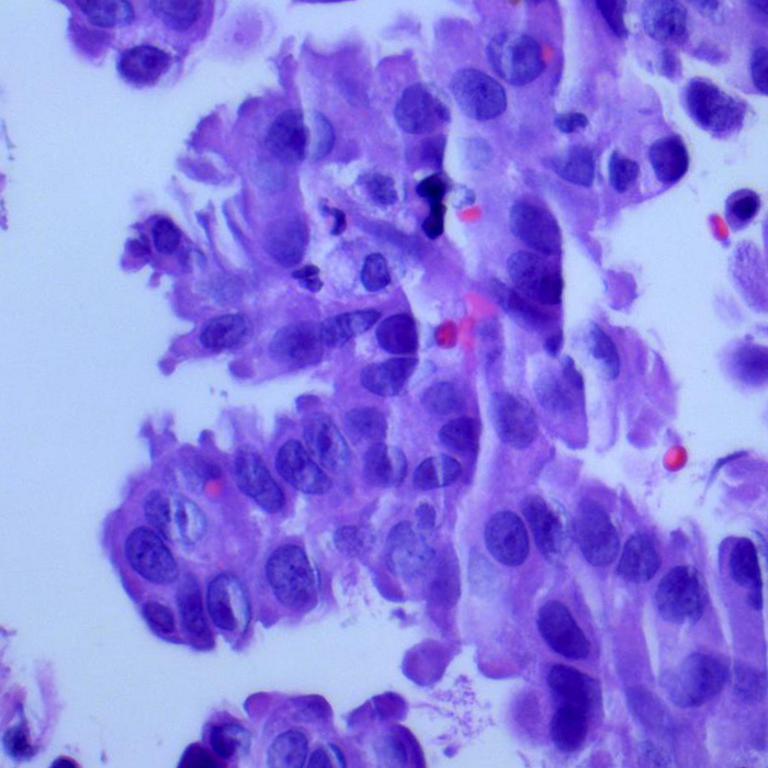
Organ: lung
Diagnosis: adenocarcinomas